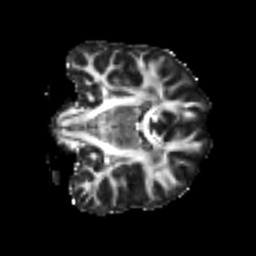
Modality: FA
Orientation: coronal
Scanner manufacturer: siemens
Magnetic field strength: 3 T
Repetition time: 3.6 s
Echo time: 0.092 s